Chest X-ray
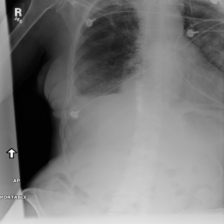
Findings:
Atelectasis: negative
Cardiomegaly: negative
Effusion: positive
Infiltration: negative
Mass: negative
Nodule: negative
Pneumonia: negative
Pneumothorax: negative
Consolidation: negative
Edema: negative
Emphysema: negative
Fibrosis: negative
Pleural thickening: negative
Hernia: negative